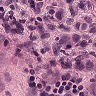
Metastatic tissue present: yes